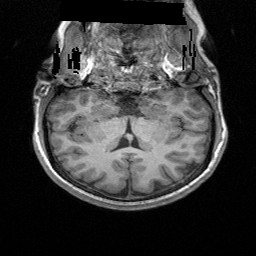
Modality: T1w
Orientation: sagittal